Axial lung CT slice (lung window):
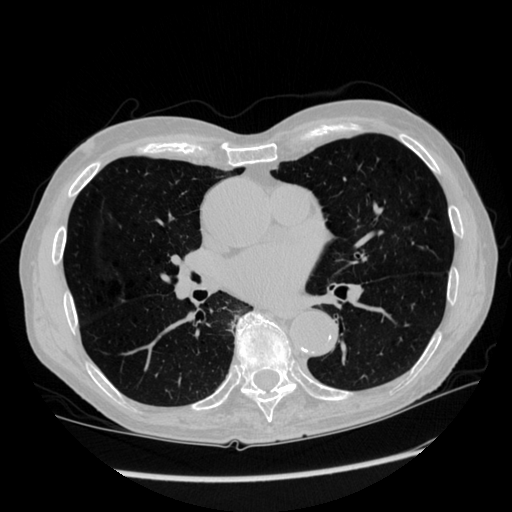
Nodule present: no